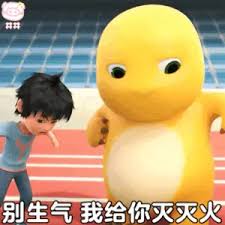
Label: nailong